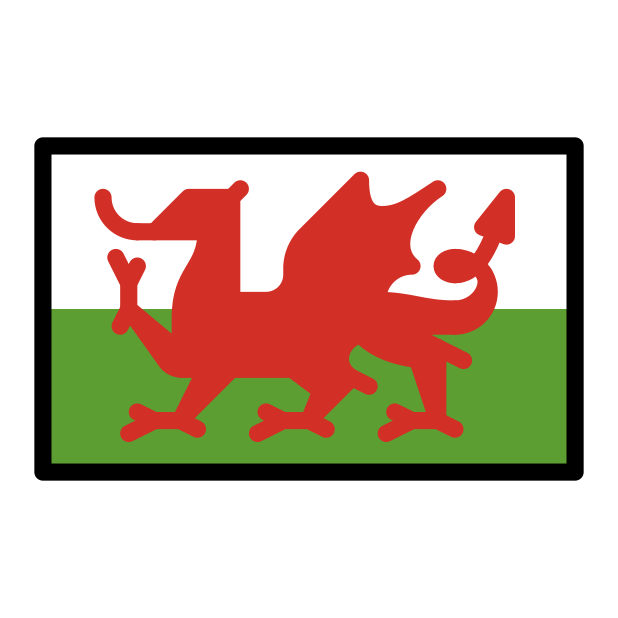
flag: Wales